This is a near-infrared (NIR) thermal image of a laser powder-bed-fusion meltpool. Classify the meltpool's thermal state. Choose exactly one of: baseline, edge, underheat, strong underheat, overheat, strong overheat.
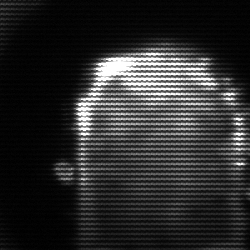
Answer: baseline